Question: I am trying to output a math function, but I cannot figure out how to call my class that draws/calculates the function.
In the main class, I've tried the following
'''
public class GraphingProgram {
public static void main(String[] args)
{
Applet program = new Applet();
program.setSize(300, 400);
program.setName("Graphing Program");
GraphApplet testFunction = new GraphApplet();
program.add(testFunction);
program.setVisible(true);
}
'''
Class code
'''
public class GraphApplet extends Applet
{
double f(double x)
{
return (Math.cos(x/5) + Math.sin(x/7) + 2) * getSize().height/ 4;
}
public void paint (Graphics g)
{
for(int x = 0; x< getSize().width; x++)
g.drawLine(x, (int) f(x), x+1, (int) f(x+1));
}
public String getAppletInfo()
{
return "Draw a function graph";
}
}
'''
When executing the program, we should expect to see the graph of the function of the class. For example, I should be able to out put the graph f(x) = cos(x/5) + sin(x/7) + 2 on a given interval as shown bellow

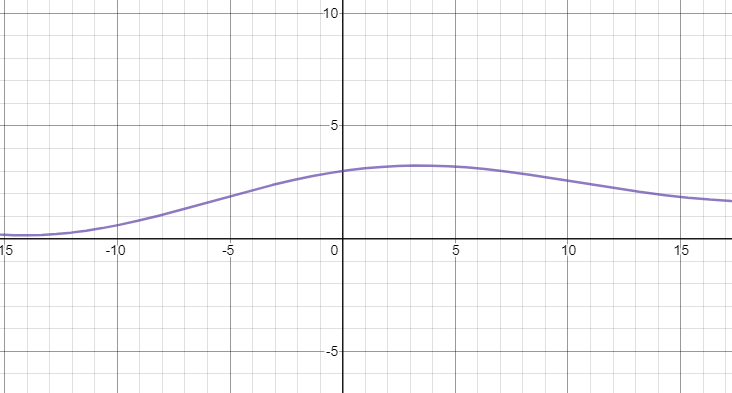
Answer: In NetBeansIDE 8.2, I had to simply press F6 while in the GraphApplet class to output the graph.